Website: ulta-beauty
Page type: payment
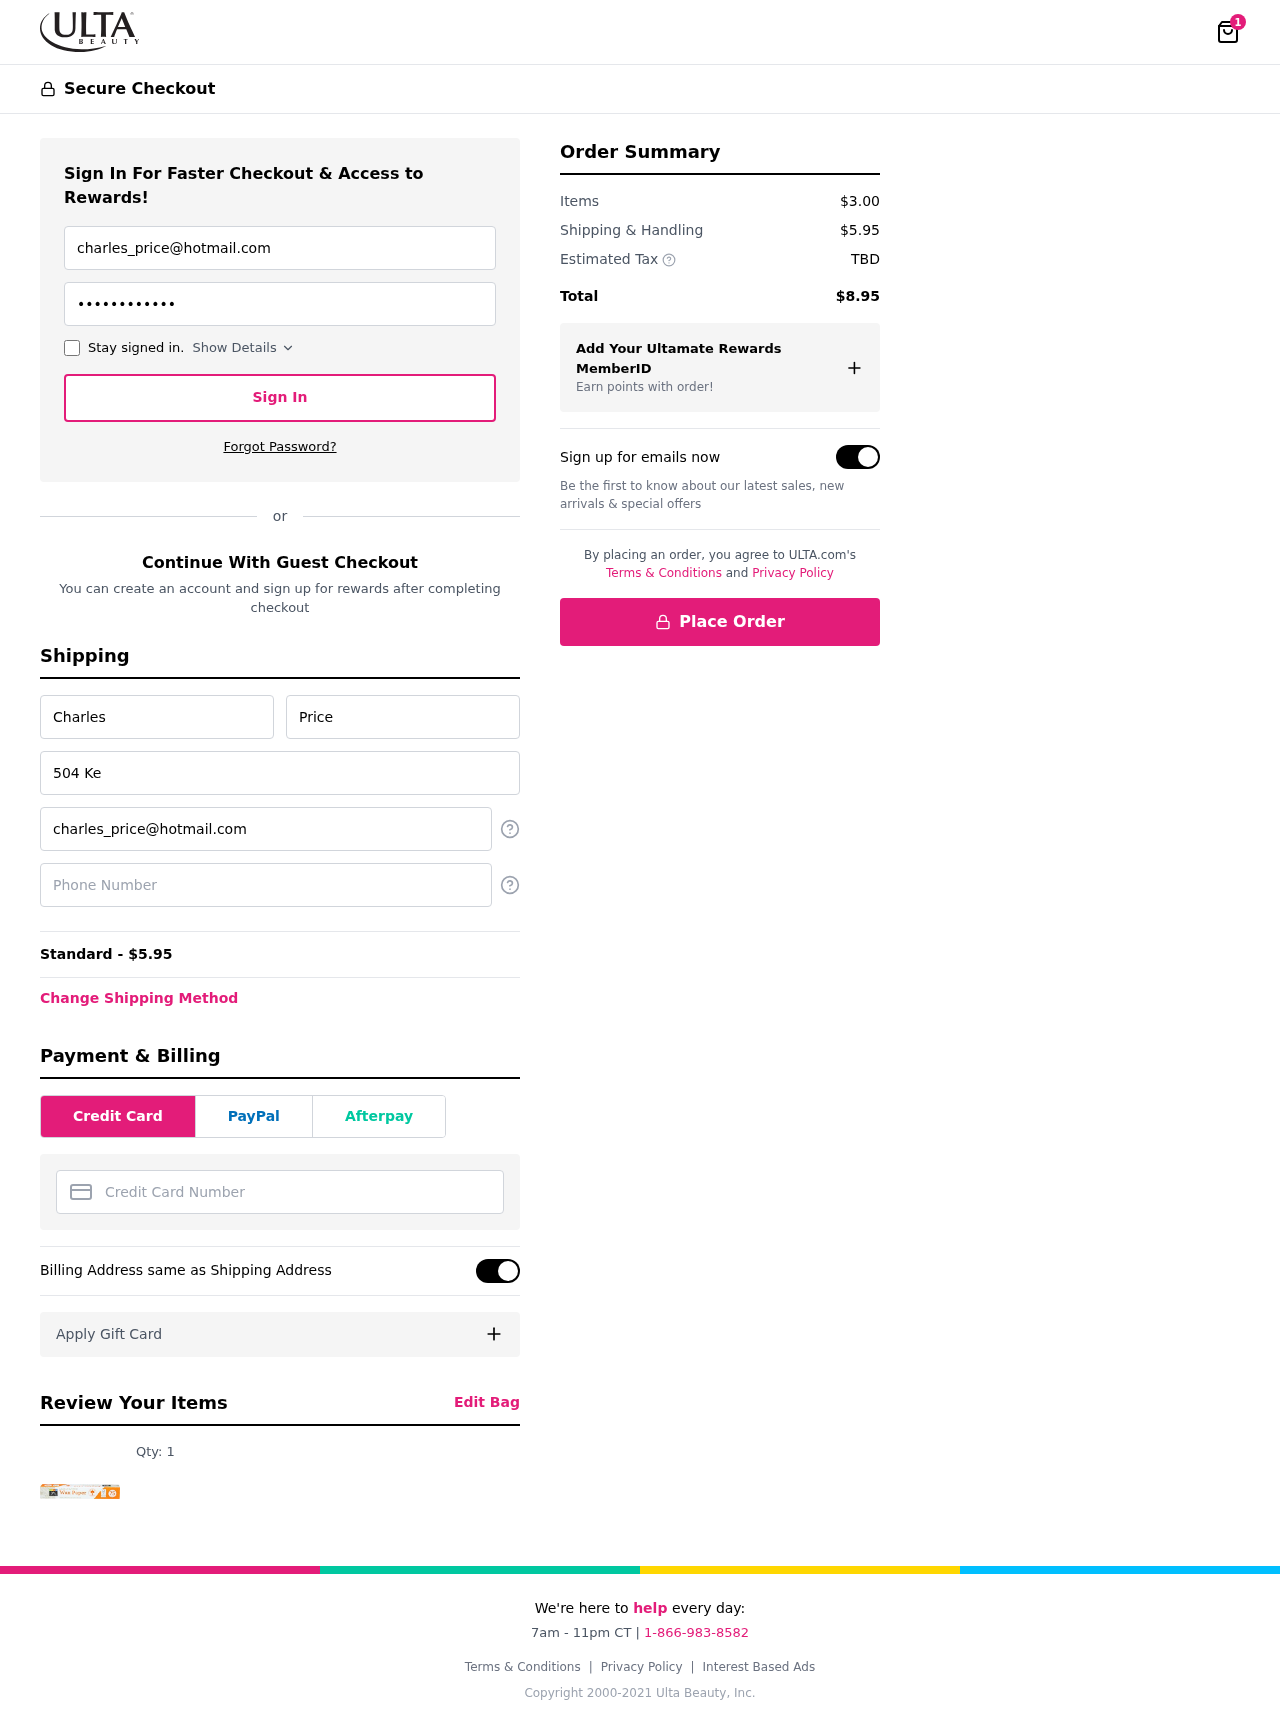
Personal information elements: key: PII_CARD_NUMBER
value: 2222 5105 9444 6540
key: PII_EMAIL
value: charles_price@hotmail.com
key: PII_FIRSTNAME
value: Charles
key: PII_LASTNAME
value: Price
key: PII_PHONE
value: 4953436512
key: PII_STREET
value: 504 Kelly Extensions
Product elements: key: PRODUCT1_QUANTITY
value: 1
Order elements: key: ORDER_NUM_ITEMS
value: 1
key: ORDER_SHIPPING_COST
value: $5.95
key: ORDER_SHIPPING_COST
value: Standard - $5.95
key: ORDER_SUBTOTAL
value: $3.00
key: ORDER_TAX
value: TBD
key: ORDER_TOTAL
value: $8.95